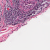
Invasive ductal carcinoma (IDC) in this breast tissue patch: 0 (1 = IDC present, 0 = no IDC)